Interaction volume radius: 10 \u00c5
Interaction volume height: 45 \u00c5
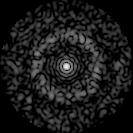
Disorder parameter: 0.8217